Brain MRI, t2w sequence, axial 2D slice.
Patient: age 52, sex M, weight 78 kg, height 1.78 m
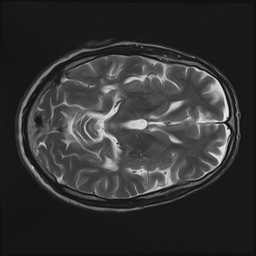